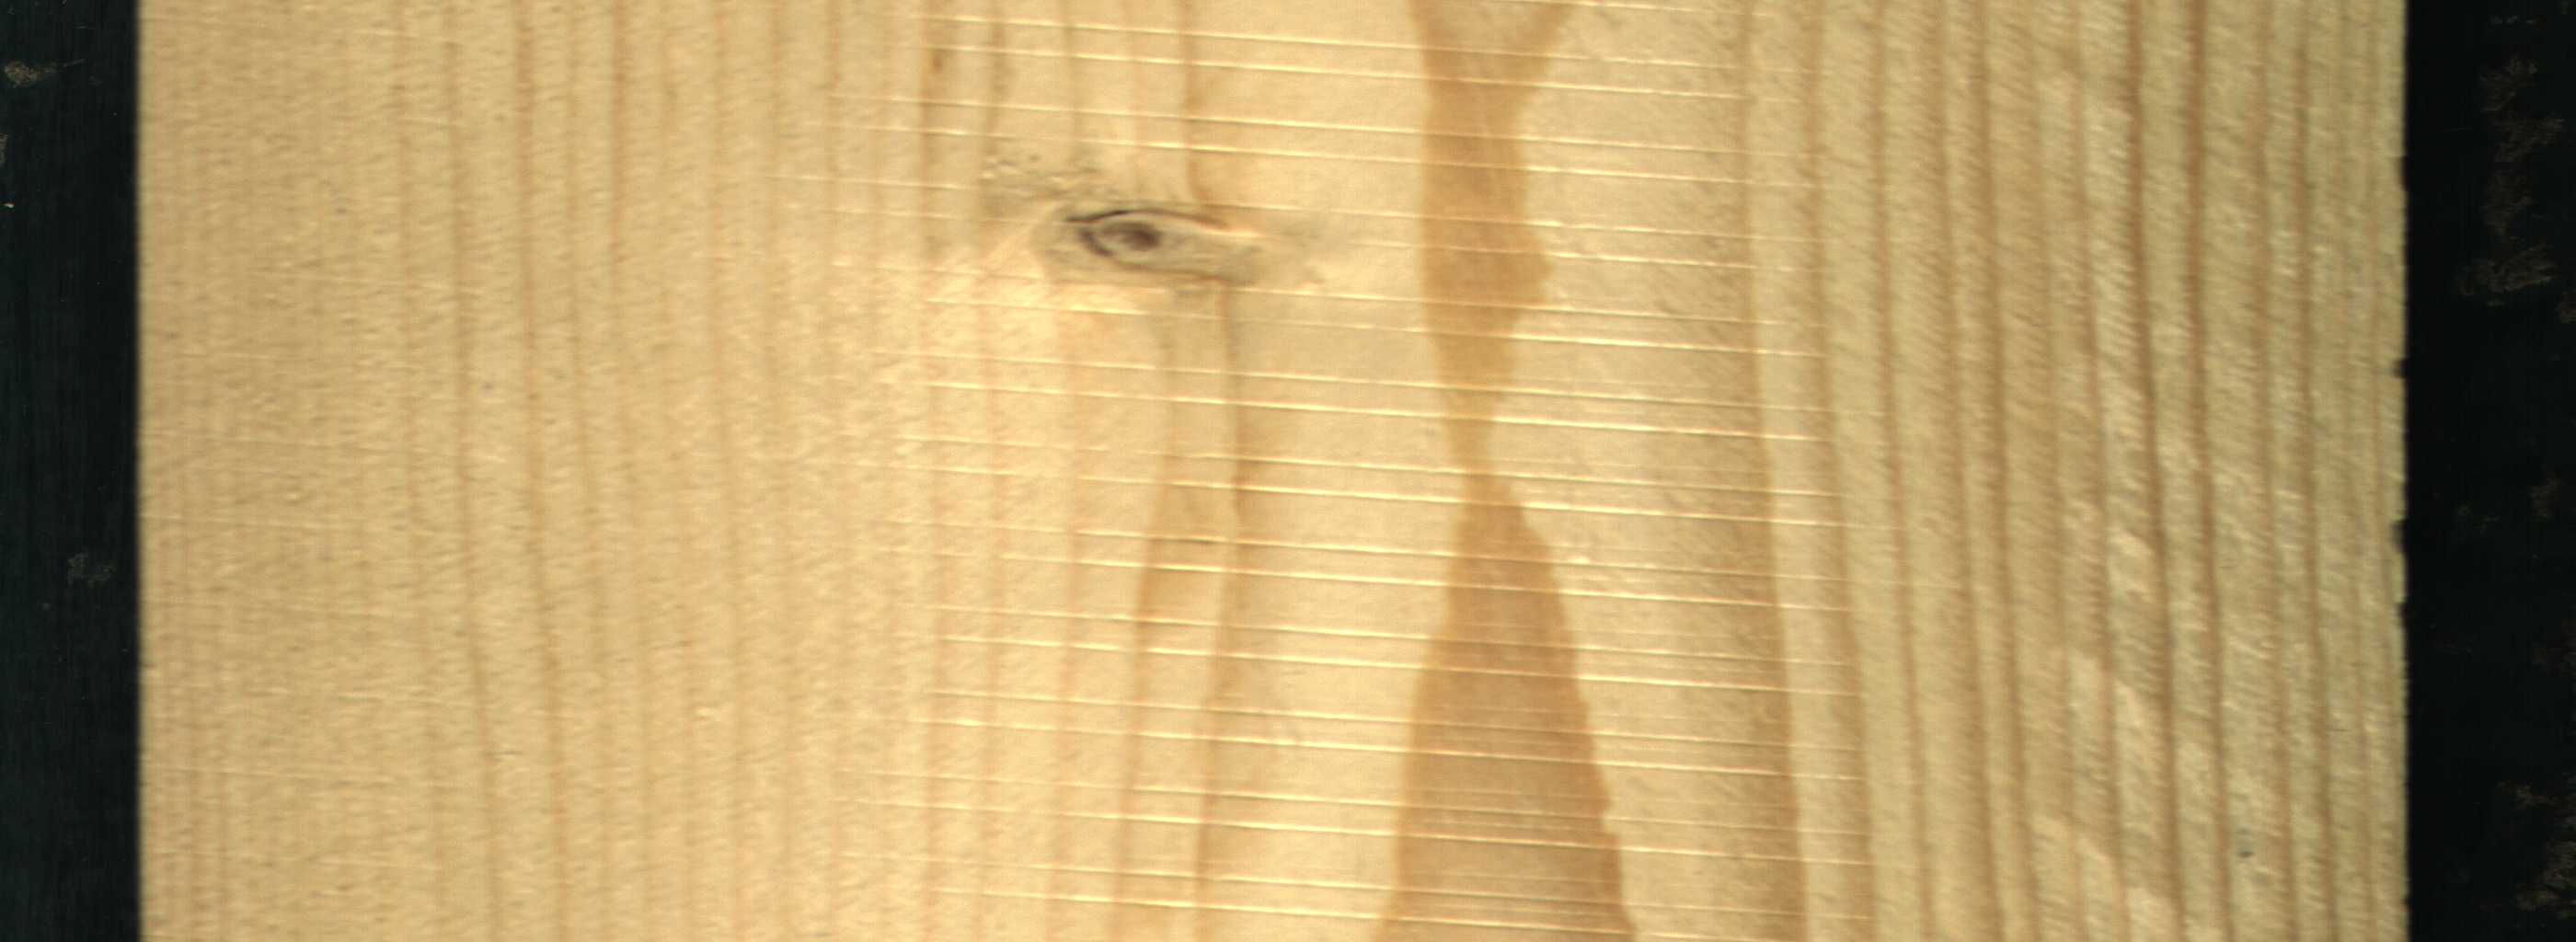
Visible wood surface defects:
Live_Knot